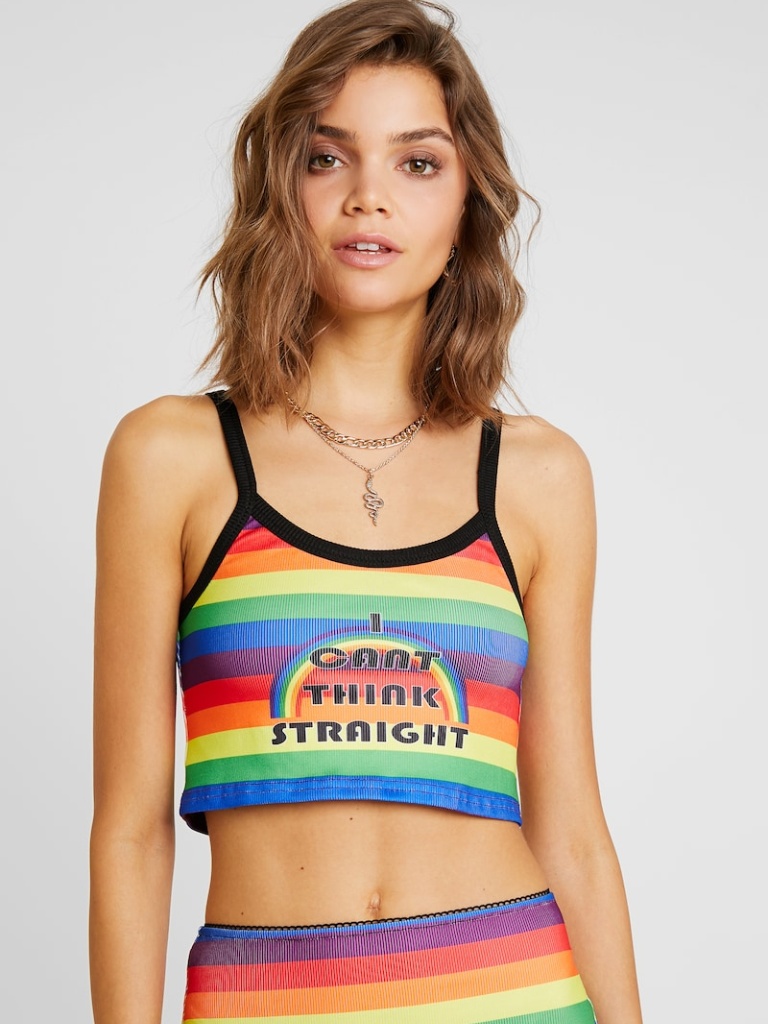
cotton tight sleeveless cropped length Untucked scoop tank